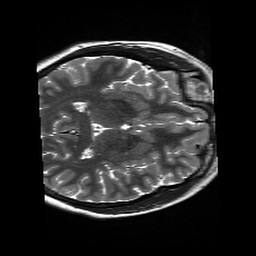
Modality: T2w
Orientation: axial
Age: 18
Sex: female
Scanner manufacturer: siemens
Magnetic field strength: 3 T
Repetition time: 13.52 s
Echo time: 0.088 s